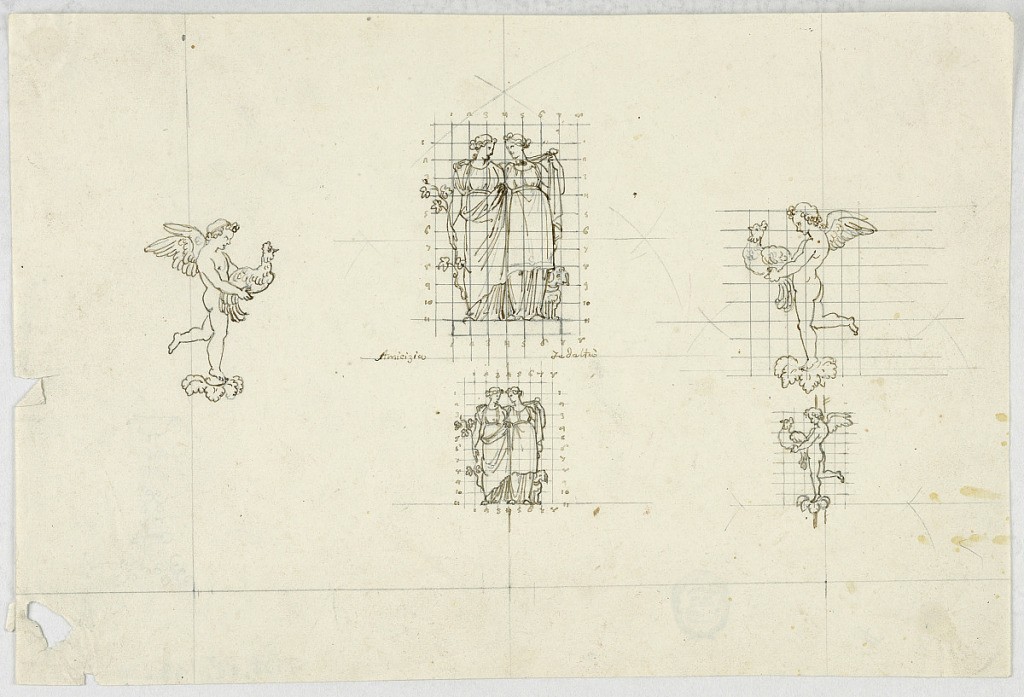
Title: Two Designs for Statues: Putto with Cock, Friendship and Fidelity
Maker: Pietro Belli, Italian, 1780–1828
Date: mid- 19th century
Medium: Pen and ink, graphite on paper; verso: graphite
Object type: Drawing
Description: Horizontal rectangle. Two designs for groups of statues or decorative elements. Figures of Friendship and Fidelity at center, above in a larger scale and in a smaller scale below. Two standing women shown from the front embrace each other. Beside the figure of Friendship at left grows a little tree, and beside the figure of Fidelity at right is a small dog. Both designs are squared and the lines numbered up to 8 and 11, respectively. At left, a putto stands with his right foot upon a blossom. He is shown in profile turned toward the right and carries a rooster with both hands. At right, two squared designs of the same motif symmetrically turned toward left. It is in a greater scale above and in a smaller scale below. Verso: three graphite sketches for candelbra.